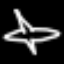
Label: airplane